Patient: sex M, age 64
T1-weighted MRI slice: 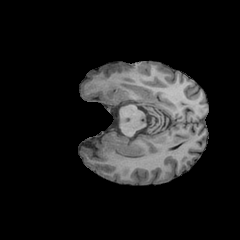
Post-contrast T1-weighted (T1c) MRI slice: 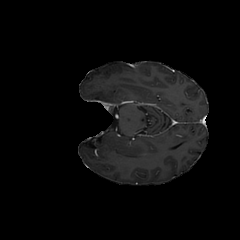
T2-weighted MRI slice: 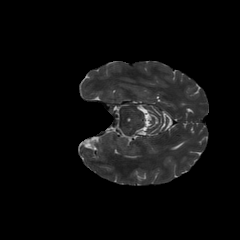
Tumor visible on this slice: no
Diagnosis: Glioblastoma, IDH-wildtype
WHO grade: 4